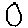
Label: circle